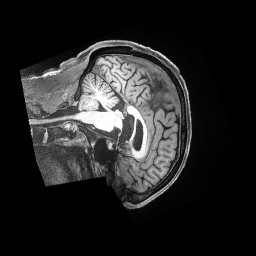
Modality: T1w
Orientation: sagittal
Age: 62
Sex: male
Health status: ill
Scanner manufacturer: siemens
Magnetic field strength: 3 T
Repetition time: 2.5 s
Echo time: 0.00181 s